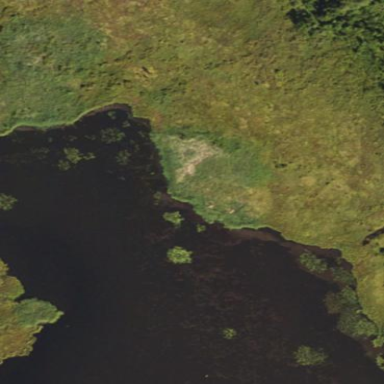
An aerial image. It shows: Islet within bog wetland.